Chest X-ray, PA view. Patient: 61 years old, sex M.
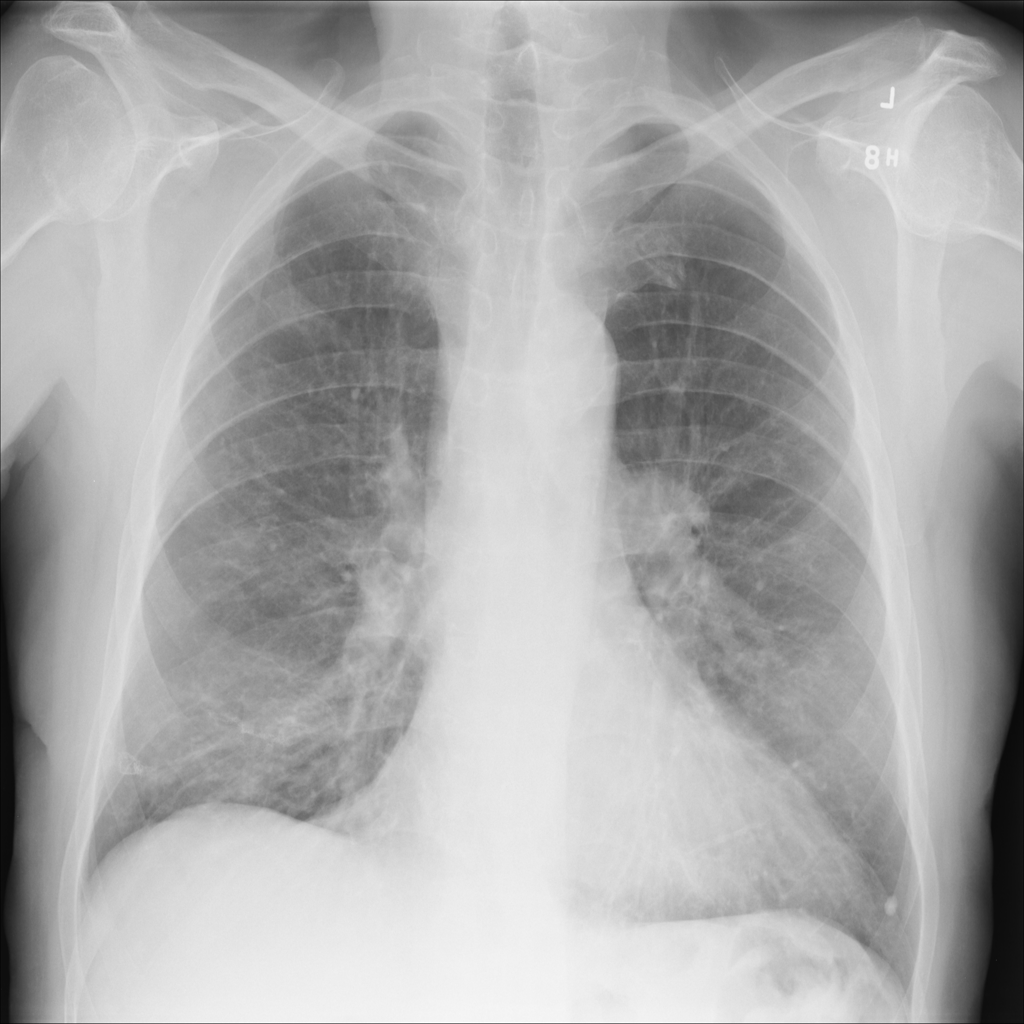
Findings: Atelectasis